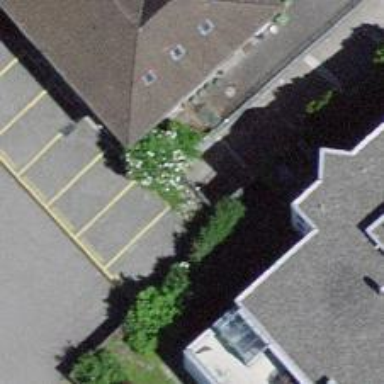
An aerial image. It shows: Parking entrance.